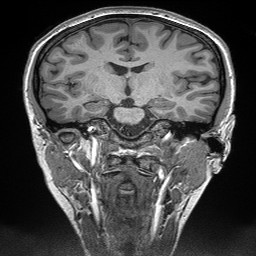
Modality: T1w
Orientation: sagittal
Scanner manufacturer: siemens
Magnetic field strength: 3 T
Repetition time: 2.3 s
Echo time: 0.00298 s